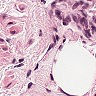
Metastatic tissue present: no